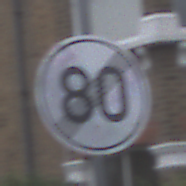
Verkehrszeichen: EndeGeschwindigkeit80
Umgebung: Outdoor, Urban
Tageszeit: MorningAfternoon
Wetter: Overcast
Licht: Natural
Jahreszeit: NotSpecified
Kontrast: LowContrast